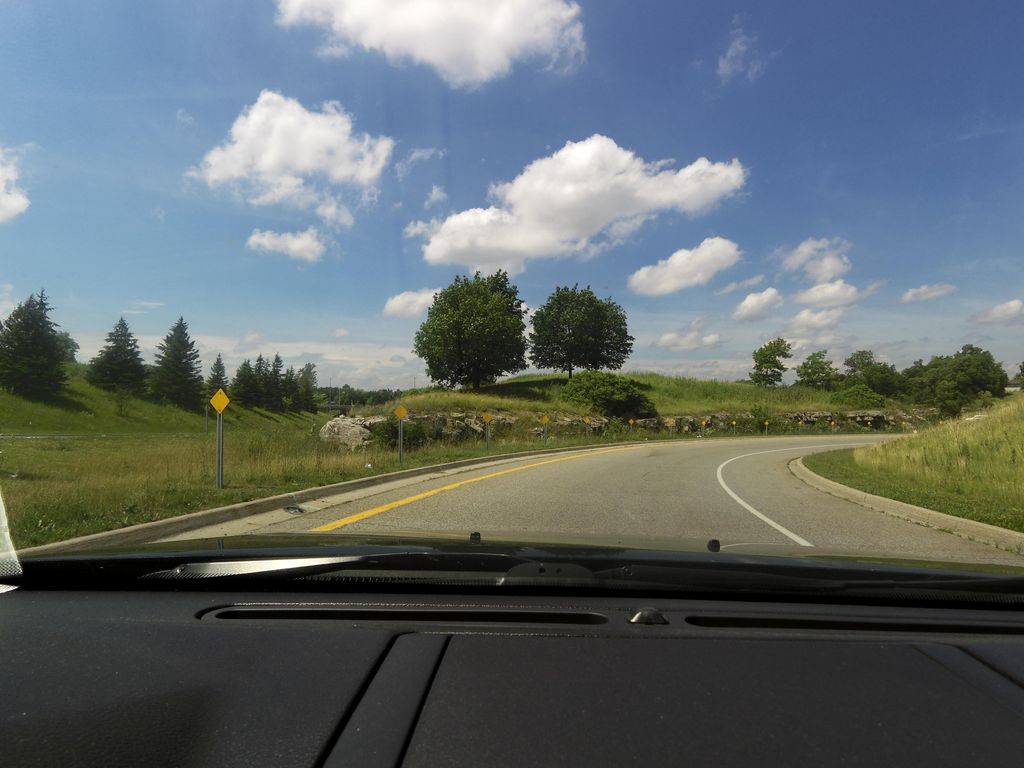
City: hamilton